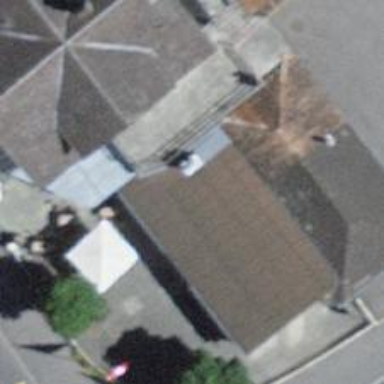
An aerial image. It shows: Bar.